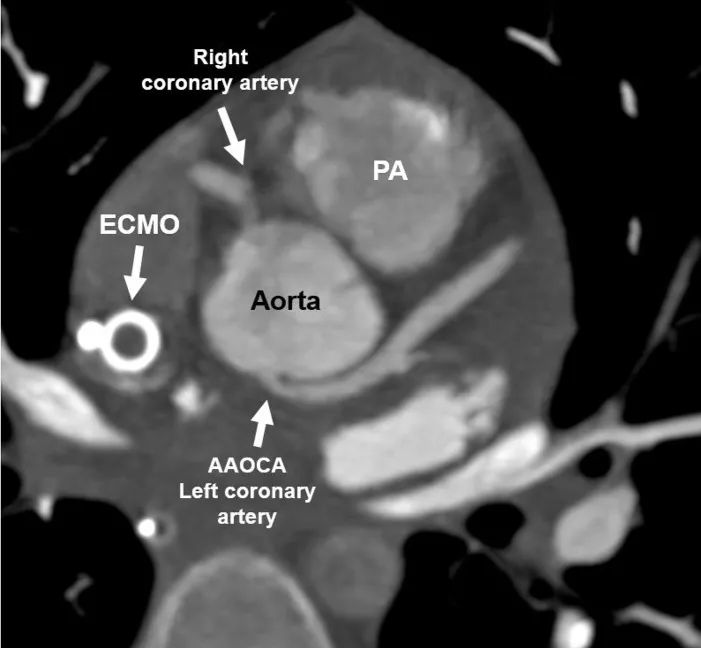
Coronary computed tomography angiography of patient 3: AAOCA with an anomalous origin of the left coronary artery arising from the non-facing sinus without an interarterial course, but with a short intramural course. ECMO, Extracorporeal membrane oxygenation; PA, pulmonary artery.
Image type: radiology (ct)